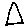
Label: triangle